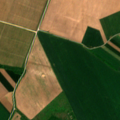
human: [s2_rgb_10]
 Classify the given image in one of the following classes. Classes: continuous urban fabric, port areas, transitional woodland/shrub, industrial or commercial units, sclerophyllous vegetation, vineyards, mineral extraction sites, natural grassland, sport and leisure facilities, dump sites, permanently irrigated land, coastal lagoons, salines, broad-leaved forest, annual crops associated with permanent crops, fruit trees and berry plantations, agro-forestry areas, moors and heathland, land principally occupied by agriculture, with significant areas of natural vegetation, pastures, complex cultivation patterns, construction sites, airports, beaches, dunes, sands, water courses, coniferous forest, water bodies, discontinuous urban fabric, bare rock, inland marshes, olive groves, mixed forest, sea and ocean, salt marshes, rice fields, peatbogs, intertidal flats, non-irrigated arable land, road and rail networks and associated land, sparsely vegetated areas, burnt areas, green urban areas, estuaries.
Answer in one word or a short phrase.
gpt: non-irrigated arable land, vineyards